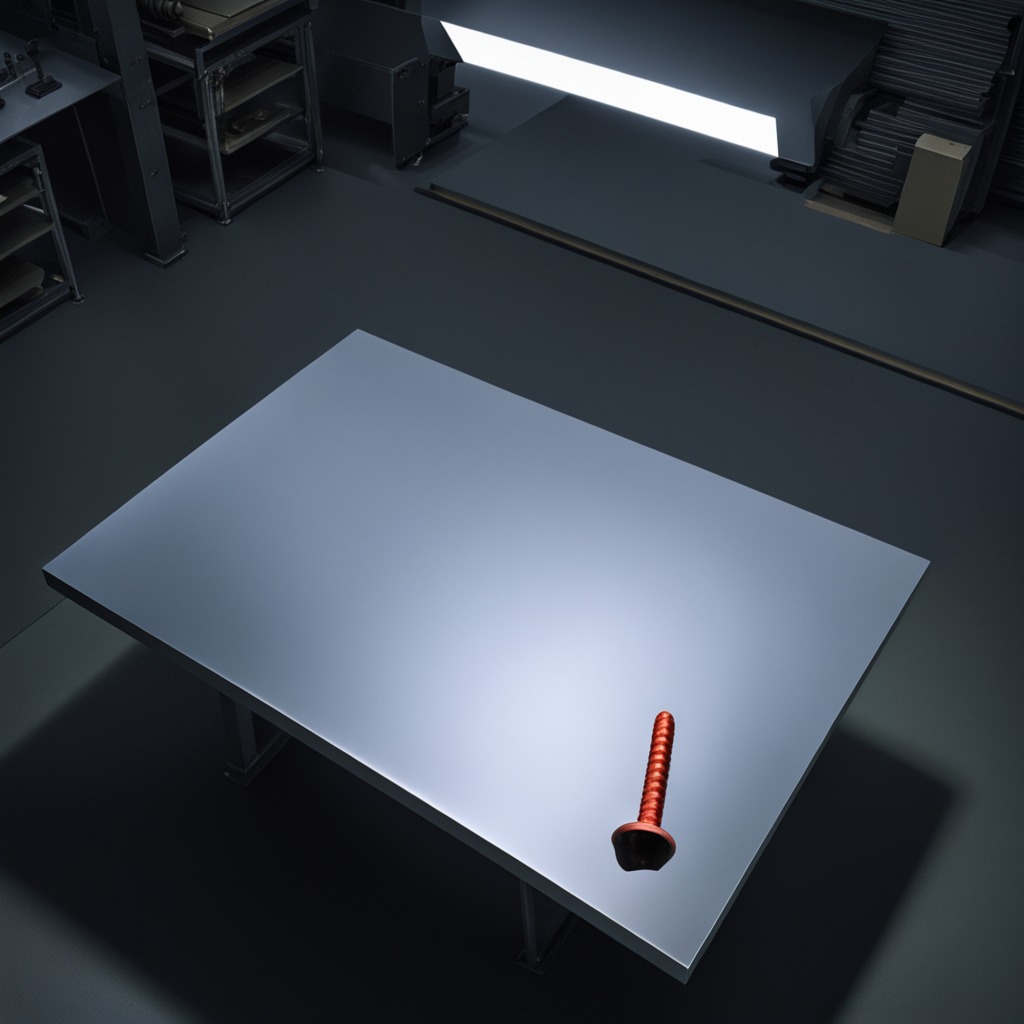
A metal screw is lying on the tabletop.